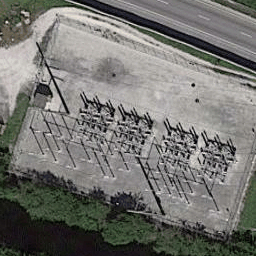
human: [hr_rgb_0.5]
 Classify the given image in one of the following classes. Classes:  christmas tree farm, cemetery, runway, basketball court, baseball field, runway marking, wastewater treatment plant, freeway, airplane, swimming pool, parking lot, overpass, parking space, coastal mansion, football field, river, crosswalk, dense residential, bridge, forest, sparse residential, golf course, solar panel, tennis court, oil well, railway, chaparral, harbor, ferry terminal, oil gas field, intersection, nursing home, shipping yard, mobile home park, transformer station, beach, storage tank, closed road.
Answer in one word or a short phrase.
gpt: transformer station